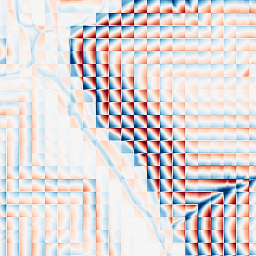
Category: wavelet
Decomposition family: wavelet_dwt
Decomposition parameters: wavelet: haar
level: 4
Upsampling method: sinc_blackman
Upsampling parameters: scale: 2
kernel_size: 16
Upsampling scale: 2